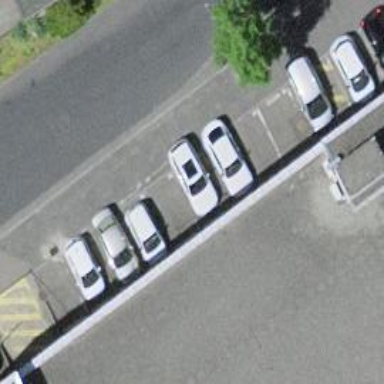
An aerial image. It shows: Asphalt parking lane.